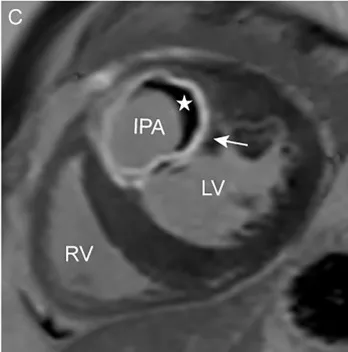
(C,D) CMR LGE images showing the high signal intensity of the IPA with a distal low signal intensity ( ), and a linear high signal intensity (white arrow) of the IPA wall and partitions. LCS, left coronary sinus.
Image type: radiology (mri)